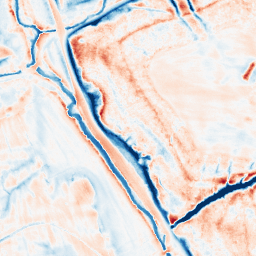
Category: trend_removal
Decomposition family: local_polynomial
Decomposition parameters: window_size: 21
degree: 2
Upsampling method: regularized
Upsampling parameters: scale: 2
lambda_reg: 0.001
Upsampling scale: 2